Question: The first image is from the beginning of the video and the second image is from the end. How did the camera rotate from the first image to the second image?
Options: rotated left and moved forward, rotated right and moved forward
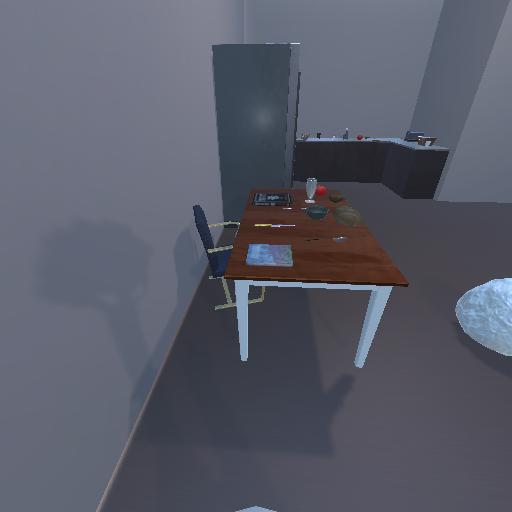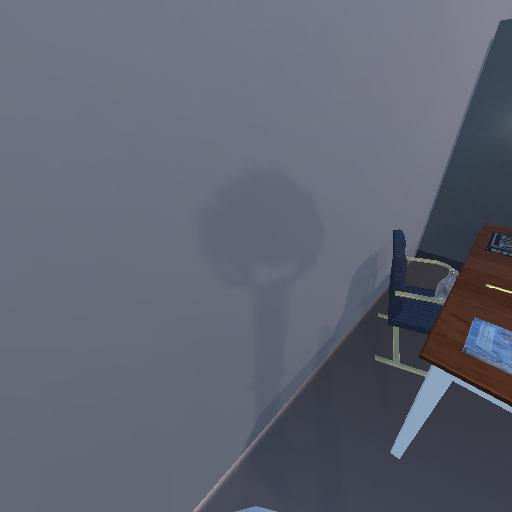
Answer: rotated left and moved forward